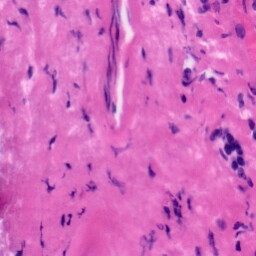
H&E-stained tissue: Tonsil